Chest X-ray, PA view. Patient: 16 years old, sex F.
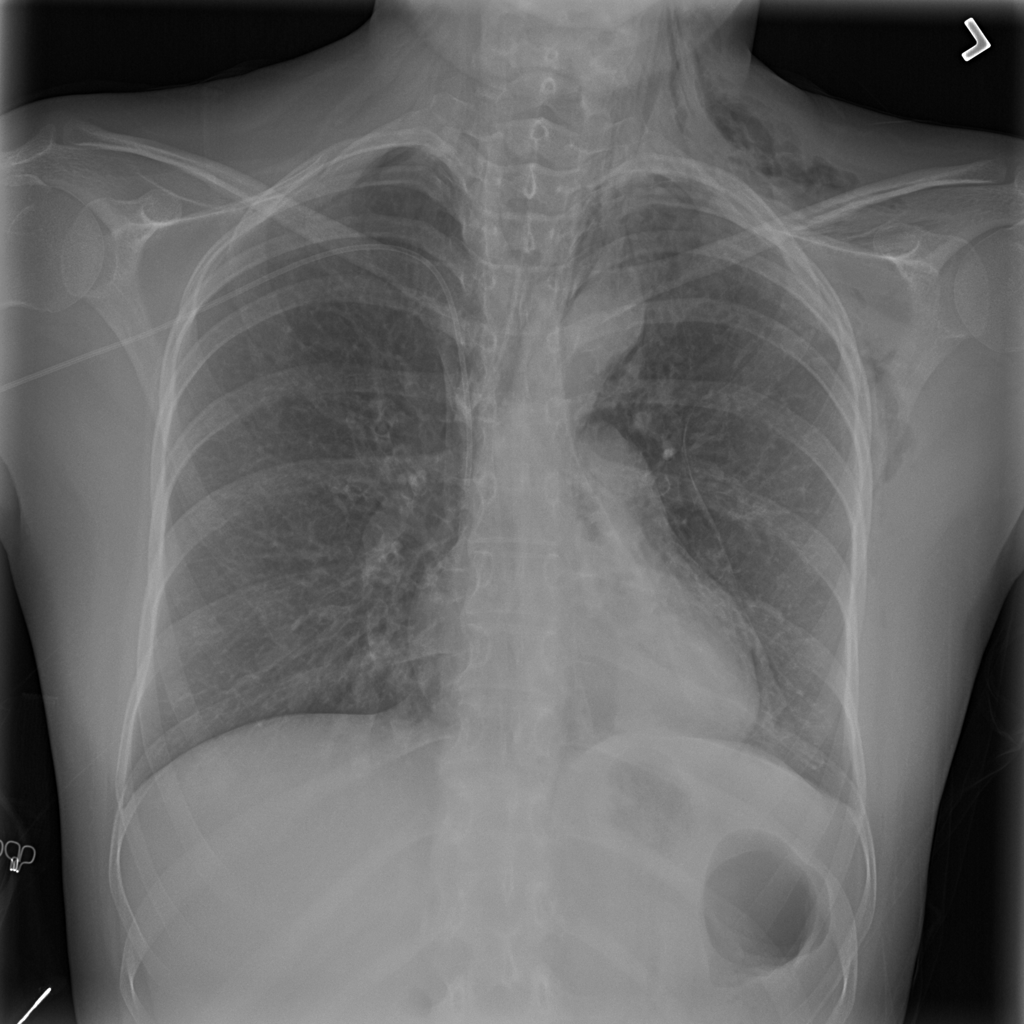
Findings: Atelectasis, Emphysema